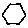
Label: hexagon